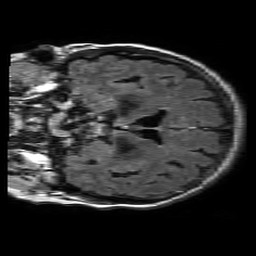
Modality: FLAIR
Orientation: coronal
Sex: female
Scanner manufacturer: philips
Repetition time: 11 s
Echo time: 0.125 s